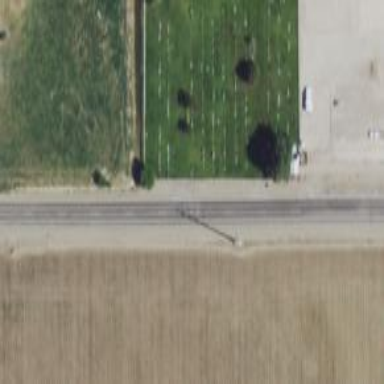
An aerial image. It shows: Cemetery.